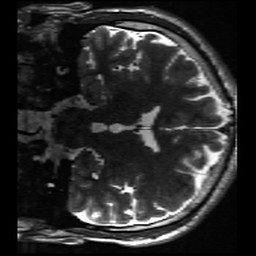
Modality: inplaneT2
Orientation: coronal